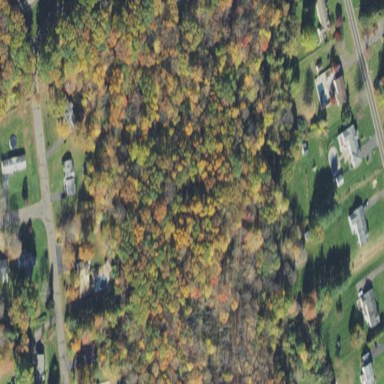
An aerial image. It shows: Existing Preserved Open Space in the woodland area.